Field crop: maize
Growth stage: 1
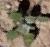
Species: chenopodium